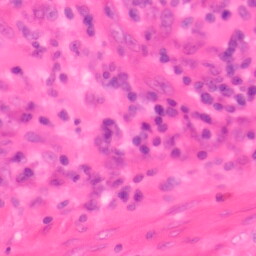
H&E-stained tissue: Colon